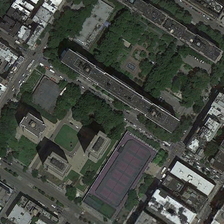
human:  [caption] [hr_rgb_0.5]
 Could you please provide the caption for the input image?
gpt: there are many residential areas around the school .

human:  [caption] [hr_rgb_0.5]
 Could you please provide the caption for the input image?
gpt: there are a lot of green trees and grass in the school .

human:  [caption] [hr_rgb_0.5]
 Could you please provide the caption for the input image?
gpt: there are many residential areas around the school .

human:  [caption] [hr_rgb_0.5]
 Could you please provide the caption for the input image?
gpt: there are a lot of green trees and grass in the school .

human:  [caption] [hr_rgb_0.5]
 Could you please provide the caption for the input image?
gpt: there are a lot of green trees and grass in the school .